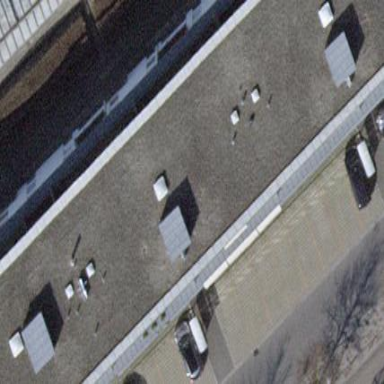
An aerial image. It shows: Flat-roofed apartment building.